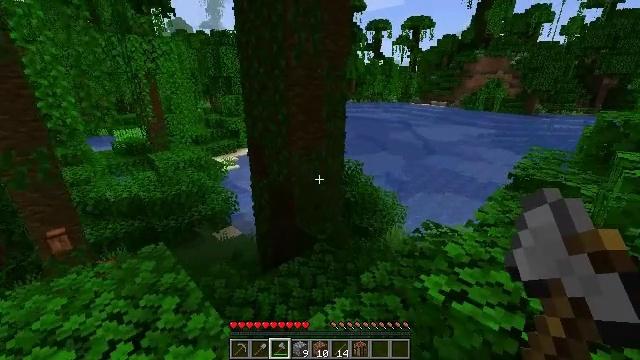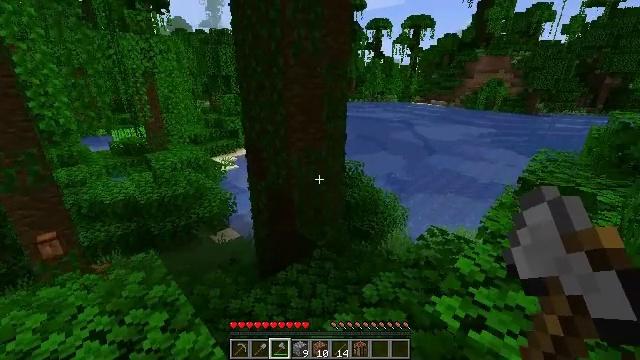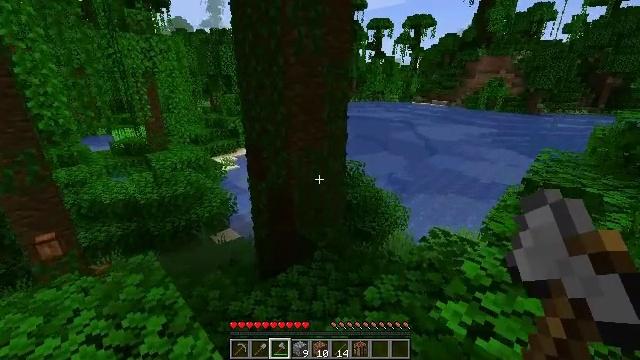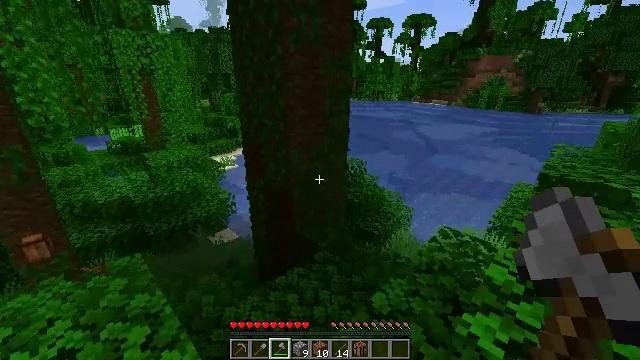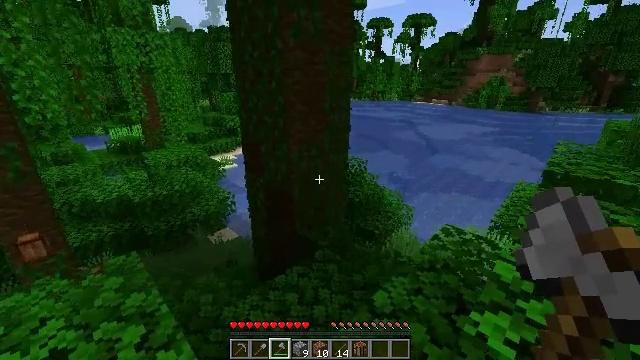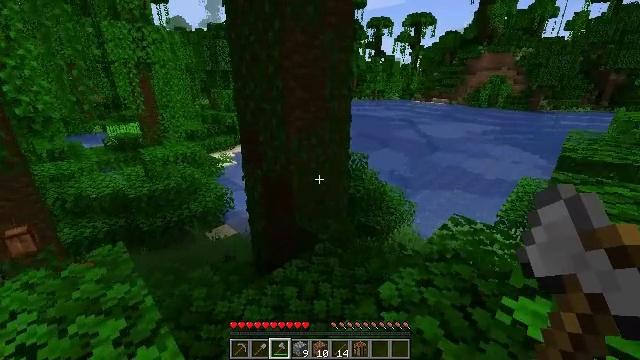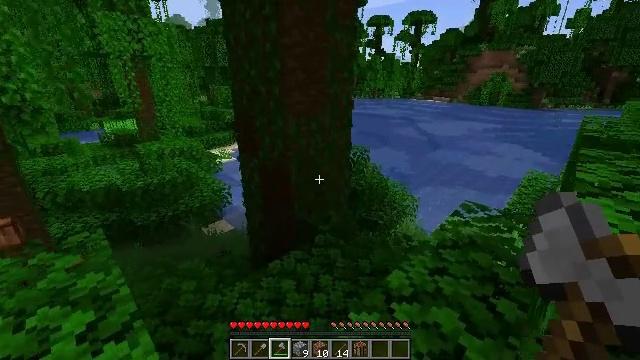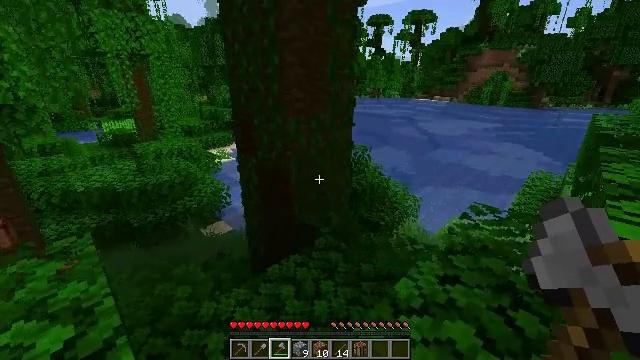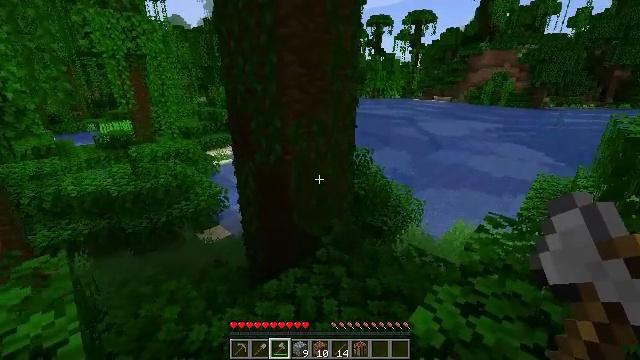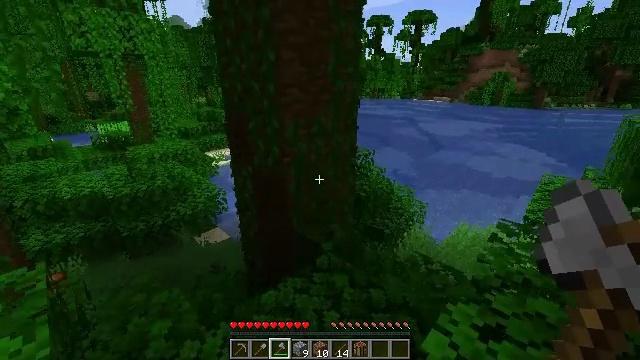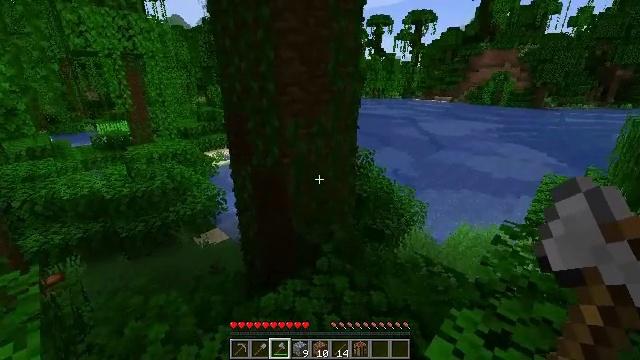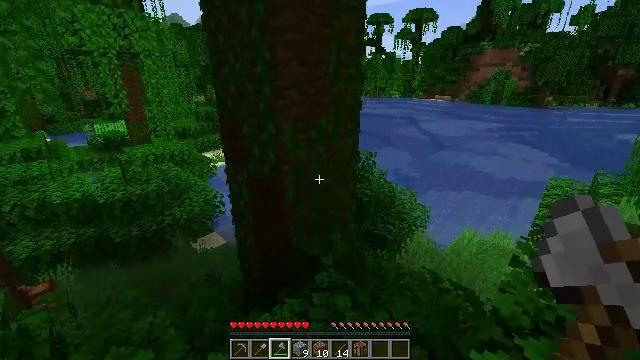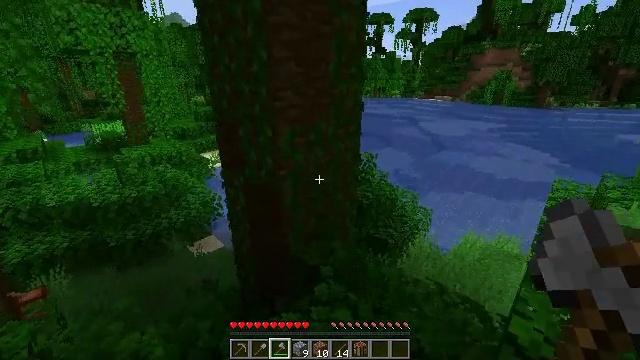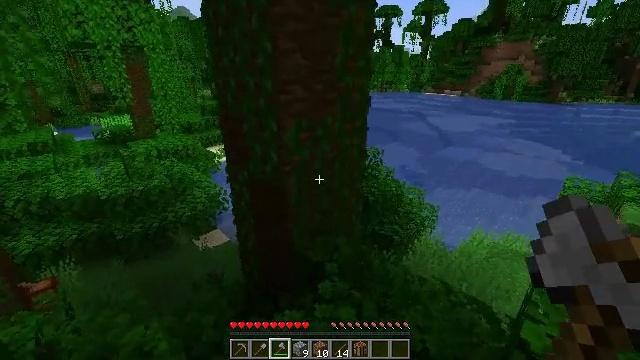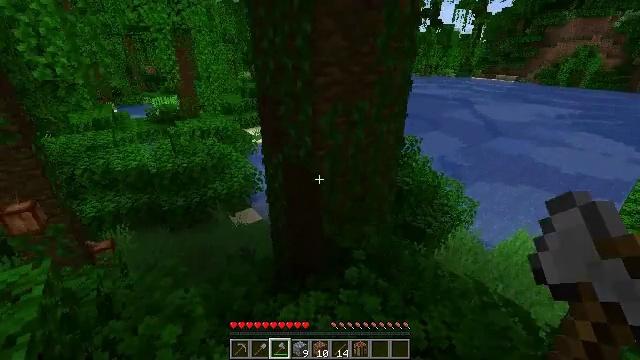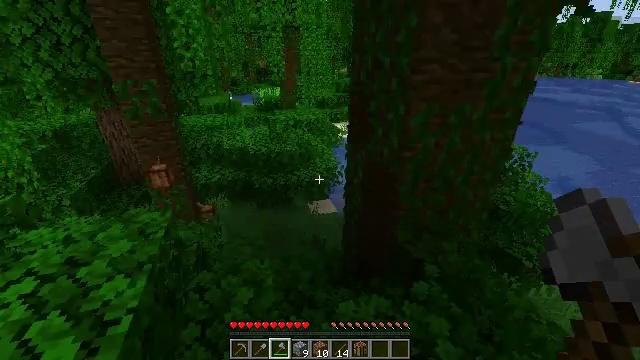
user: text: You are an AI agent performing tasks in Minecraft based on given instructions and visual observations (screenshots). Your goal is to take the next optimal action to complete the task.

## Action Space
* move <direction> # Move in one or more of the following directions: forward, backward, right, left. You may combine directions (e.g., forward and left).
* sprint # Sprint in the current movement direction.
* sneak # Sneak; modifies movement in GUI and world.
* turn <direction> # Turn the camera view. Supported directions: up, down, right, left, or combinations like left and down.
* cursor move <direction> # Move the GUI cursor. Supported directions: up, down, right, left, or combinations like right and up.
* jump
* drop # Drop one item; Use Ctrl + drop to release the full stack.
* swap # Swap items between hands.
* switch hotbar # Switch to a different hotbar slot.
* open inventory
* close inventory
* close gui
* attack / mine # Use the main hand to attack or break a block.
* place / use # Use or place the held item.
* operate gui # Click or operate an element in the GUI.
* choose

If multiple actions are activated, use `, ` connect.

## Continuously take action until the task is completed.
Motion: motion action
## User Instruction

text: Remove and gather vines.
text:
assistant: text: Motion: move forward
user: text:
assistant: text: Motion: move forward
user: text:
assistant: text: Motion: move forward
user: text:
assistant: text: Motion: move forward
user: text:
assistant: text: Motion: move forward
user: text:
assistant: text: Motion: move forward
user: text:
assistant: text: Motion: move forward
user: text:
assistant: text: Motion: move forward
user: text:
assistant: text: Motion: move forward
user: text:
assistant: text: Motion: move forward
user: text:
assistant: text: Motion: move forward
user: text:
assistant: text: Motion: no_op
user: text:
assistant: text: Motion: turn left and down
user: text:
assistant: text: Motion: turn left and down
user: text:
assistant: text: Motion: turn left
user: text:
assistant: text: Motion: turn left
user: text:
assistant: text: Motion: turn left
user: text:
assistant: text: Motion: move forward
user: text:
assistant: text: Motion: move forward
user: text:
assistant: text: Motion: move forward
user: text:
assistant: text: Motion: move forward
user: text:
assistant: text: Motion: move forward
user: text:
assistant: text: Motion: move forward
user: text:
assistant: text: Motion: move forward
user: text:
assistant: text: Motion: move forward
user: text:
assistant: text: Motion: no_op
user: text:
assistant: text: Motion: no_op
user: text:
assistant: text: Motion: no_op
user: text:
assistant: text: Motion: no_op
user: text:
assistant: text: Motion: no_op